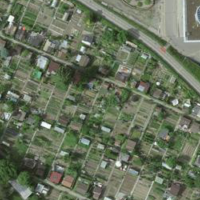
EUNIS habitat code: 53
Species observed at this site:
Cerastium tomentosum